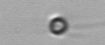
Label: flagellate